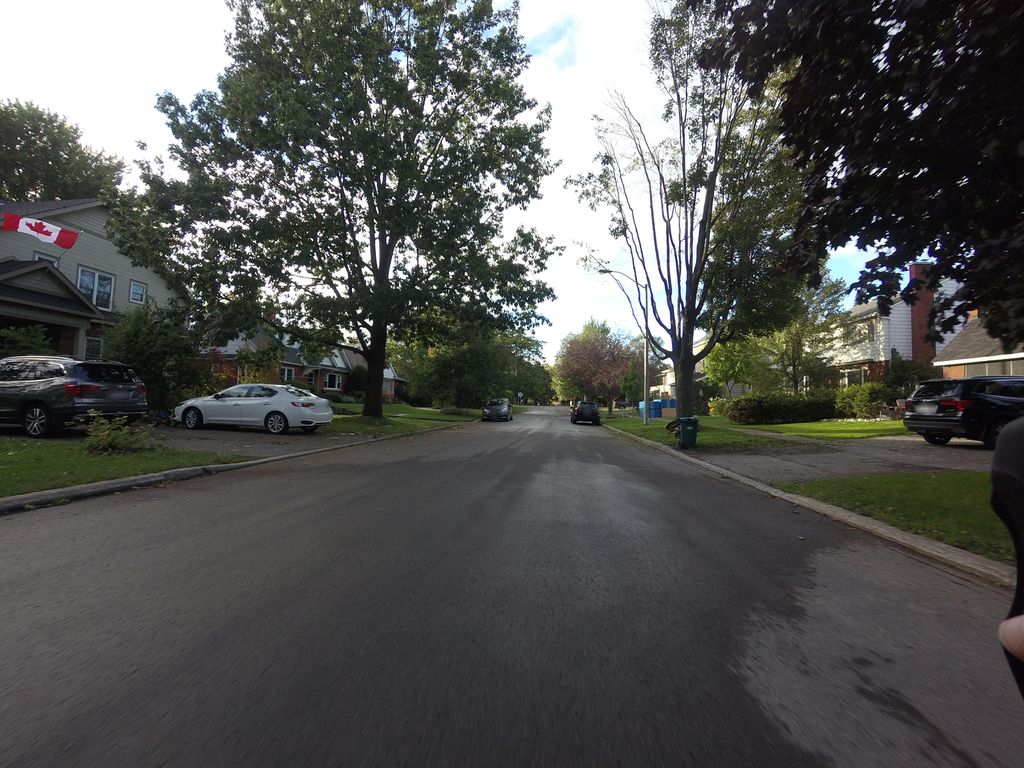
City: ottawa-gatineau